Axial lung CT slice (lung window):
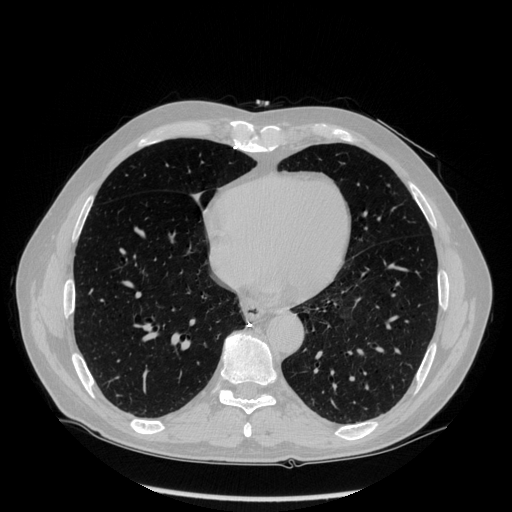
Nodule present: no